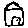
Label: house